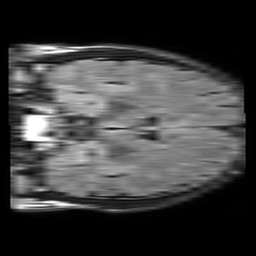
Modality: FLAIR
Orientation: coronal
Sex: male
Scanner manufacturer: philips
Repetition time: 11 s
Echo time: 0.125 s